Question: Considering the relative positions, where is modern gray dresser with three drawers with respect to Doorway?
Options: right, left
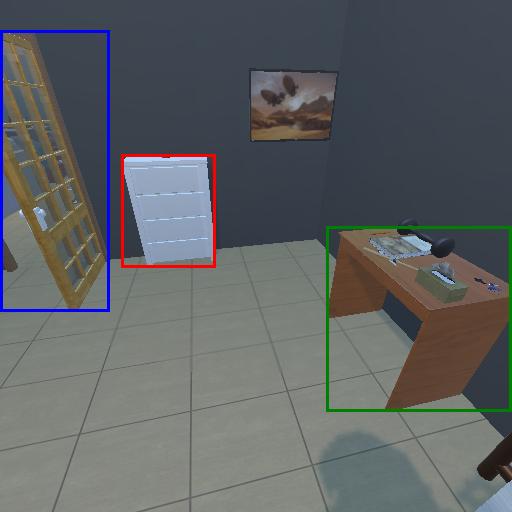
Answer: right